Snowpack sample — Loveland Pass, Silver Plume, Colorado, USA (1/12/25, 11:40 AM MST)
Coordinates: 39.66, -105.88
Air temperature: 7 °F
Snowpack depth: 140 cm
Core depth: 10 cm
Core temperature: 41 °F
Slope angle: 11°, slope face: 30°
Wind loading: high
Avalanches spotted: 2
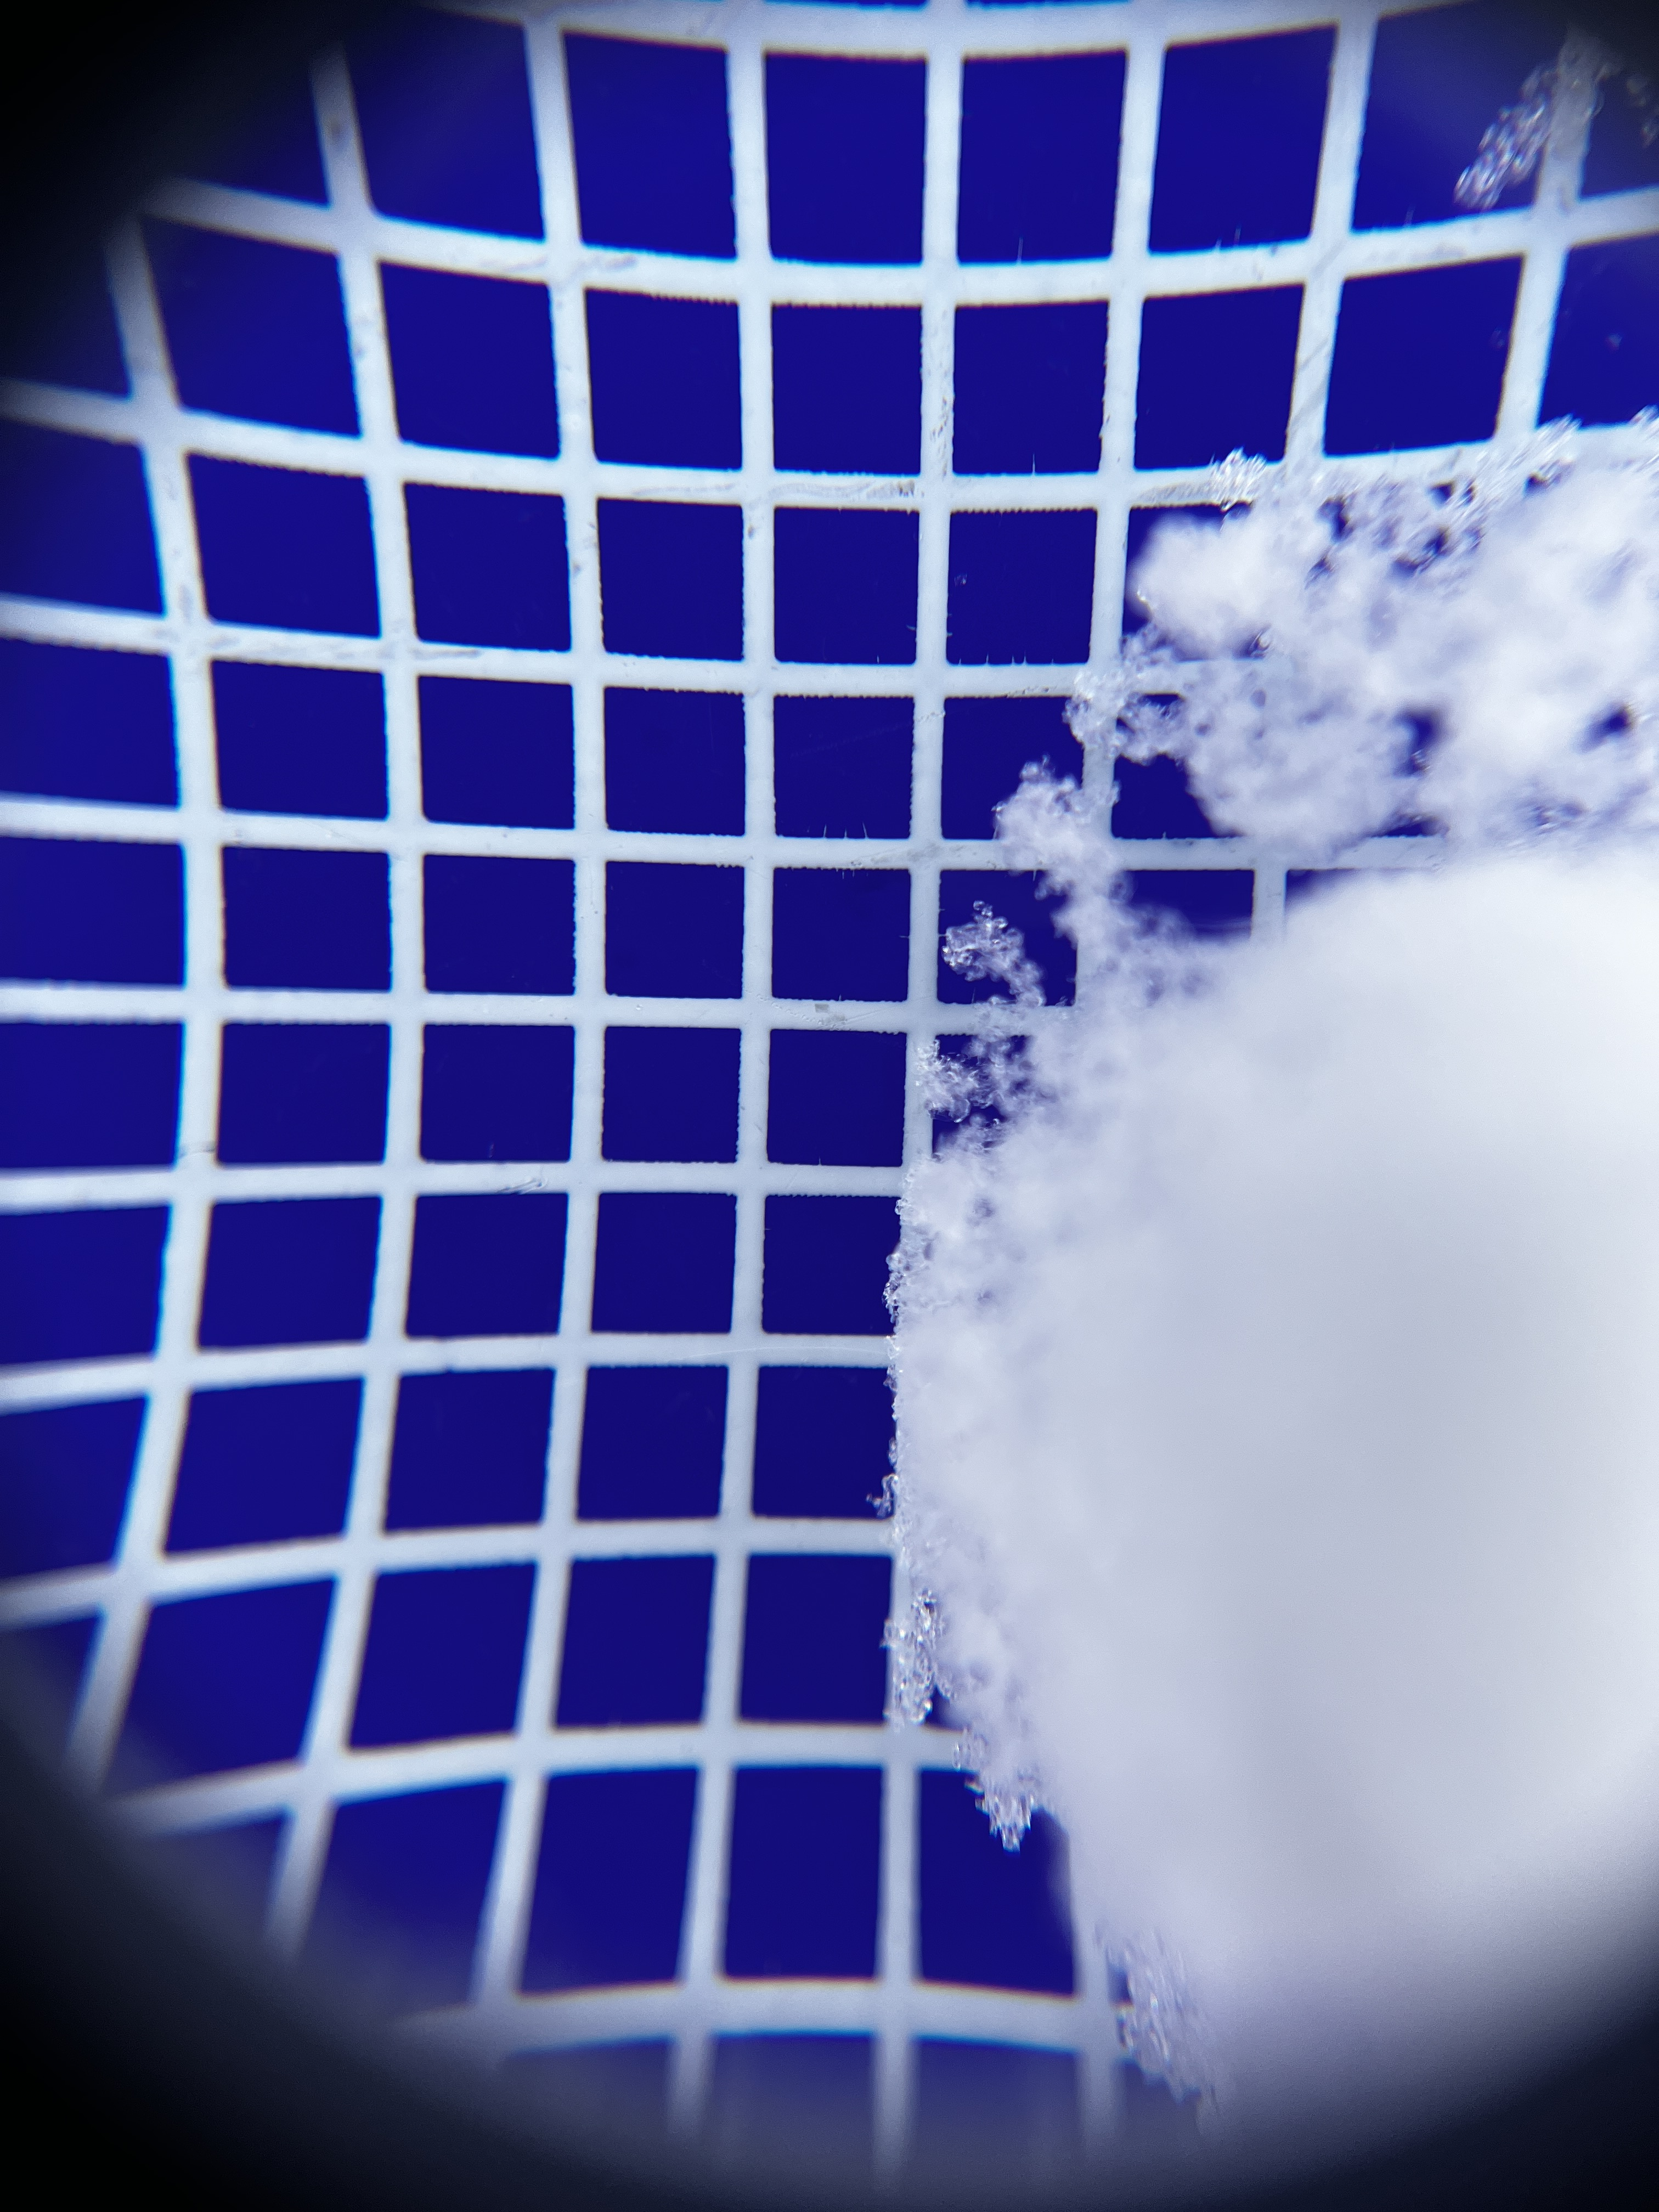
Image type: magnified_profile
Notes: Pilot using slightly modified coring method that took too large segment for snow profile picturing, advised not to use in higher level models. Two avalanche on south face nearby, partially cloudy with light snow in the last 24 hours. Lots of wind loading on eastern features.